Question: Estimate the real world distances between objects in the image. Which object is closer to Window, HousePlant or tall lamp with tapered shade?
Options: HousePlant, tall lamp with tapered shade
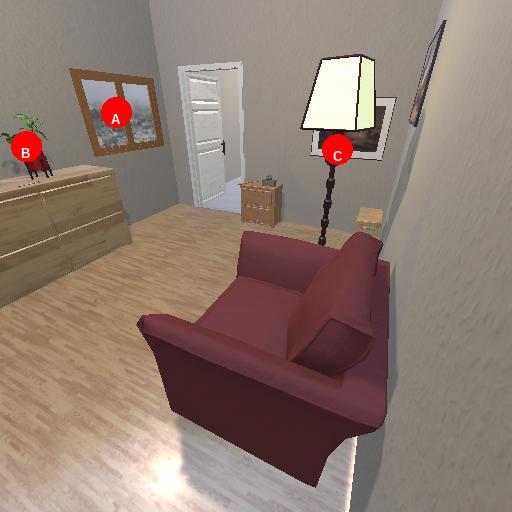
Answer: HousePlant